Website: apple
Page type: billing-address
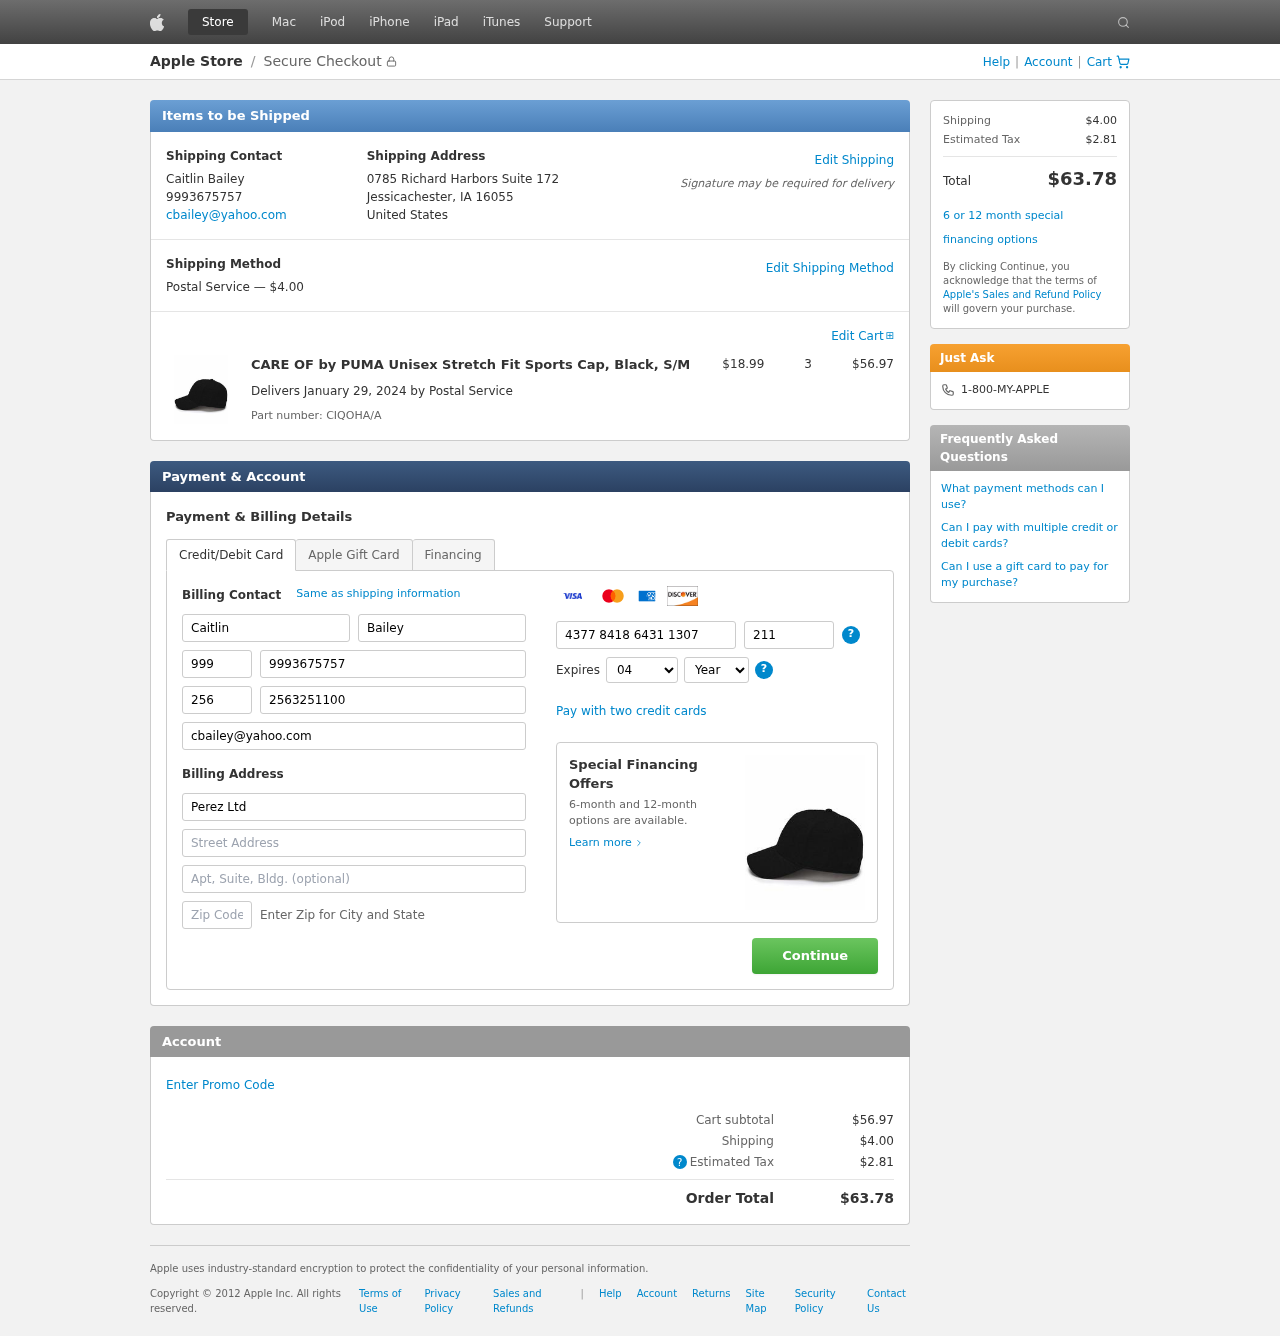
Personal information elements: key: PII_CARD_CVV
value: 211
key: PII_CARD_EXPIRY_MONTH
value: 04
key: PII_CARD_EXPIRY_YEAR
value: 30
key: PII_CARD_NUMBER
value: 4377 8418 6431 1307
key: PII_CITY_STATE_ZIP
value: Jessicachester, IA 16055
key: PII_COMPANY
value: Perez Ltd
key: PII_COUNTRY
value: United States
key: PII_EMAIL
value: cbailey@yahoo.com
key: PII_FIRSTNAME
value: Caitlin
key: PII_FULLNAME
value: Caitlin Bailey
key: PII_LASTNAME
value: Bailey
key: PII_PHONE
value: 9993675757
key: PII_PHONE_ALT
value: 2563251100
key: PII_PHONE_ALT_AREA
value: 256
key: PII_PHONE_AREA
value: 999
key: PII_STREET
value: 0785 Richard Harbors Suite 172
Product elements: key: PRODUCT1_NAME
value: CARE OF by PUMA Unisex Stretch Fit Sports Cap, Black, S/M
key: PRODUCT1_PRICE
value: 18.99
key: PRODUCT1_QUANTITY
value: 3
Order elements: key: ORDER_SHIPPING_COST
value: $4.00
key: ORDER_SUBTOTAL
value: $56.97
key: ORDER_DELIVERY_DATE
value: January 29, 2024
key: ORDER_PART_NUMBER
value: CIQOHA/A
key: ORDER_TAX
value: $2.81
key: ORDER_TOTAL
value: $63.78